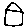
Label: house